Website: macys
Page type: cart
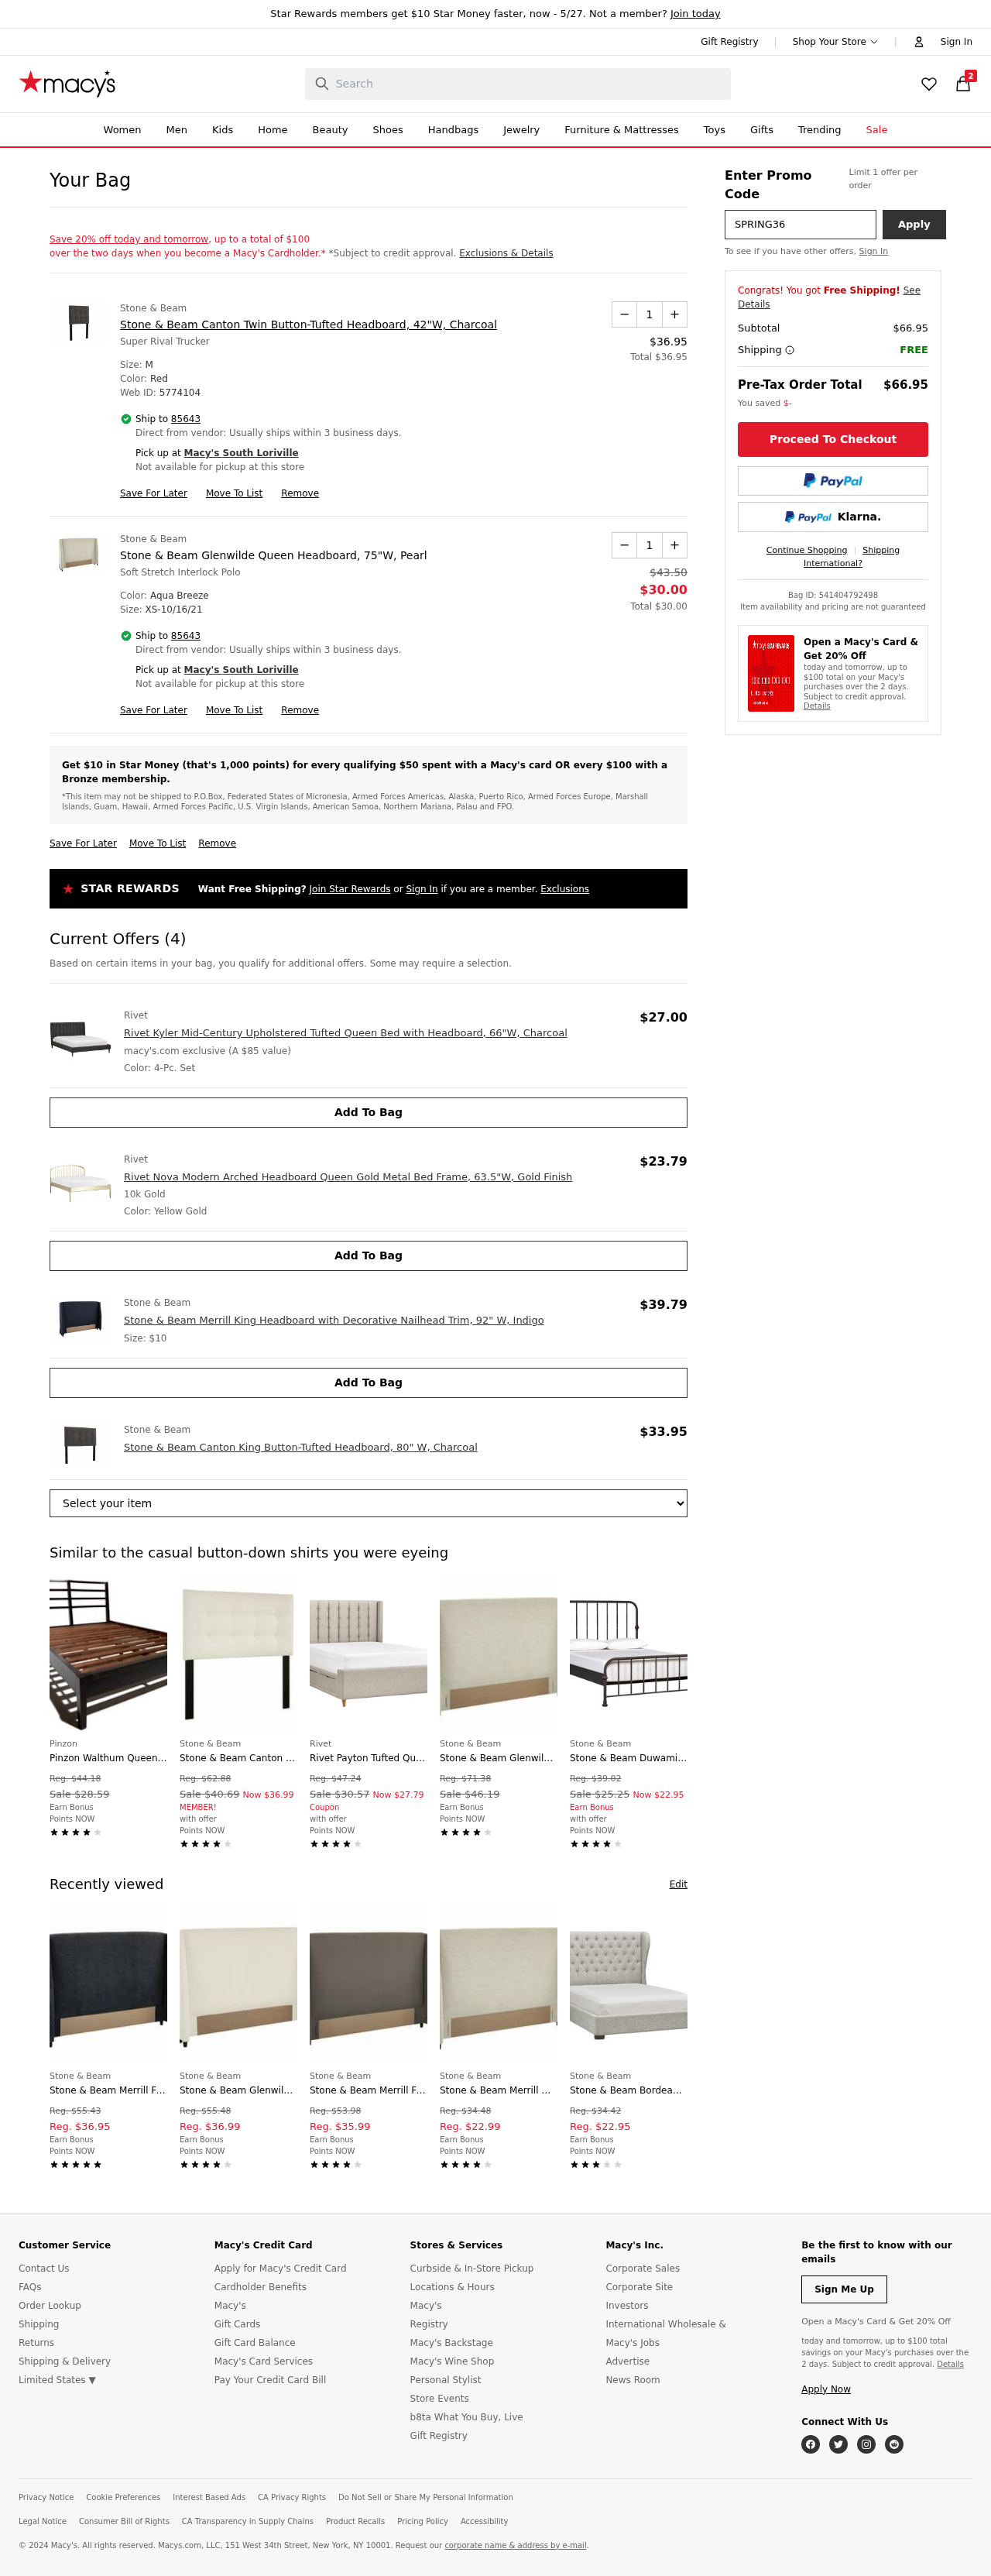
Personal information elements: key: PII_CITY
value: South Loriville
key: PII_POSTCODE
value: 85643
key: PII_PROMO_CODE
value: SPRING36
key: PII_POSTCODE2
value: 85643
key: PII_CITY2
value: South Loriville
Product elements: key: PRODUCT1_BRAND
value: Stone & Beam
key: PRODUCT1_NAME
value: Stone & Beam Canton Twin Button-Tufted Headboard, 42"W, Charcoal
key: PRODUCT1_PRICE
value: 36.95
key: PRODUCT1_QUANTITY
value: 1
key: PRODUCT2_BRAND
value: Stone & Beam
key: PRODUCT2_NAME
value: Stone & Beam Glenwilde Queen Headboard, 75"W, Pearl
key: PRODUCT2_PRICE
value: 30
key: PRODUCT2_QUANTITY
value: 1
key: PRODUCT3_BRAND
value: Rivet
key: PRODUCT3_NAME
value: Rivet Kyler Mid-Century Upholstered Tufted Queen Bed with Headboard, 66"W, Charcoal
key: PRODUCT3_PRICE
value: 27
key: PRODUCT4_BRAND
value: Rivet
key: PRODUCT4_NAME
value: Rivet Nova Modern Arched Headboard Queen Gold Metal Bed Frame, 63.5"W, Gold Finish
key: PRODUCT4_PRICE
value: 23.79
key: PRODUCT5_BRAND
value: Stone & Beam
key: PRODUCT5_NAME
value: Stone & Beam Merrill King Headboard with Decorative Nailhead Trim, 92" W, Indigo
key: PRODUCT5_PRICE
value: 39.79
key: PRODUCT6_BRAND
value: Stone & Beam
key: PRODUCT6_NAME
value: Stone & Beam Canton King Button-Tufted Headboard, 80" W, Charcoal
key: PRODUCT6_PRICE
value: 33.95
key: PRODUCT1_TOTAL
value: Total $36.95
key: PRODUCT2_ORIGINAL_PRICE
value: $43.50
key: PRODUCT2_TOTAL
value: Total $30.00
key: PRODUCT7_BRAND
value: Pinzon
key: PRODUCT7_NAME
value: Pinzon Walthum Queen Bed
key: PRODUCT7_ORIGINAL_PRICE
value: Reg. $44.18
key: PRODUCT7_SALE_PRICE
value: Sale $28.59
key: PRODUCT8_BRAND
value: Stone & Beam
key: PRODUCT8_NAME
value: Stone & Beam Canton King Button-Tufted Headboard, 80" W, Romero Cream
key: PRODUCT8_ORIGINAL_PRICE
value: Reg. $62.88
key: PRODUCT8_SALE_PRICE
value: Sale $40.69
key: PRODUCT8_PRICE
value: Now $36.99
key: PRODUCT9_BRAND
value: Rivet
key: PRODUCT9_NAME
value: Rivet Payton Tufted Queen Bed With Storage Drawers, 89.4" L, Natural
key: PRODUCT9_ORIGINAL_PRICE
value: Reg. $47.24
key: PRODUCT9_SALE_PRICE
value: Sale $30.57
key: PRODUCT9_PRICE
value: Now $27.79
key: PRODUCT10_BRAND
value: Stone & Beam
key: PRODUCT10_NAME
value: Stone & Beam Glenwilde King Headboard, 92" W, Pearl
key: PRODUCT10_ORIGINAL_PRICE
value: Reg. $71.38
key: PRODUCT10_SALE_PRICE
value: Sale $46.19
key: PRODUCT11_BRAND
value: Stone & Beam
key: PRODUCT11_NAME
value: Stone & Beam Duwamish Classic Metal Bed Frame with Headboard
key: PRODUCT11_ORIGINAL_PRICE
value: Reg. $39.02
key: PRODUCT11_SALE_PRICE
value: Sale $25.25
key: PRODUCT11_PRICE
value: Now $22.95
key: PRODUCT12_BRAND
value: Stone & Beam
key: PRODUCT12_NAME
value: Stone & Beam Merrill Full Headboard with Decorative Nailhead Trim, 69" W, Eclipse
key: PRODUCT12_ORIGINAL_PRICE
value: Reg. $55.43
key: PRODUCT12_PRICE
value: Reg. $36.95
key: PRODUCT13_BRAND
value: Stone & Beam
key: PRODUCT13_NAME
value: Stone & Beam Glenwilde Full Headboard, 69" W, Cream
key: PRODUCT13_ORIGINAL_PRICE
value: Reg. $55.48
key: PRODUCT13_PRICE
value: Reg. $36.99
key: PRODUCT14_BRAND
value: Stone & Beam
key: PRODUCT14_NAME
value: Stone & Beam Merrill Full Headboard with Decorative Nailhead Trim, 69" W, Pewter
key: PRODUCT14_ORIGINAL_PRICE
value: Reg. $53.98
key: PRODUCT14_PRICE
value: Reg. $35.99
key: PRODUCT15_BRAND
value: Stone & Beam
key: PRODUCT15_NAME
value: Stone & Beam Merrill Queen Headboard with Decorative Nailhead Trim, 75"W, Pearl
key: PRODUCT15_ORIGINAL_PRICE
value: Reg. $34.48
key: PRODUCT15_PRICE
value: Reg. $22.99
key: PRODUCT16_BRAND
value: Stone & Beam
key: PRODUCT16_NAME
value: Stone & Beam Bordeaux Tufted Low Wingback Queen Bed with Headboard, 71"W, Grey
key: PRODUCT16_ORIGINAL_PRICE
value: Reg. $34.42
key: PRODUCT16_PRICE
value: Reg. $22.95
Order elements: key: ORDER_NUM_ITEMS
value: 2
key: ORDER_SUBTOTAL
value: $66.95
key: ORDER_SUBTOTAL2
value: $66.95
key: ORDER_ID
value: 541404792498
Search elements: key: HEADER_SEARCH
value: Search